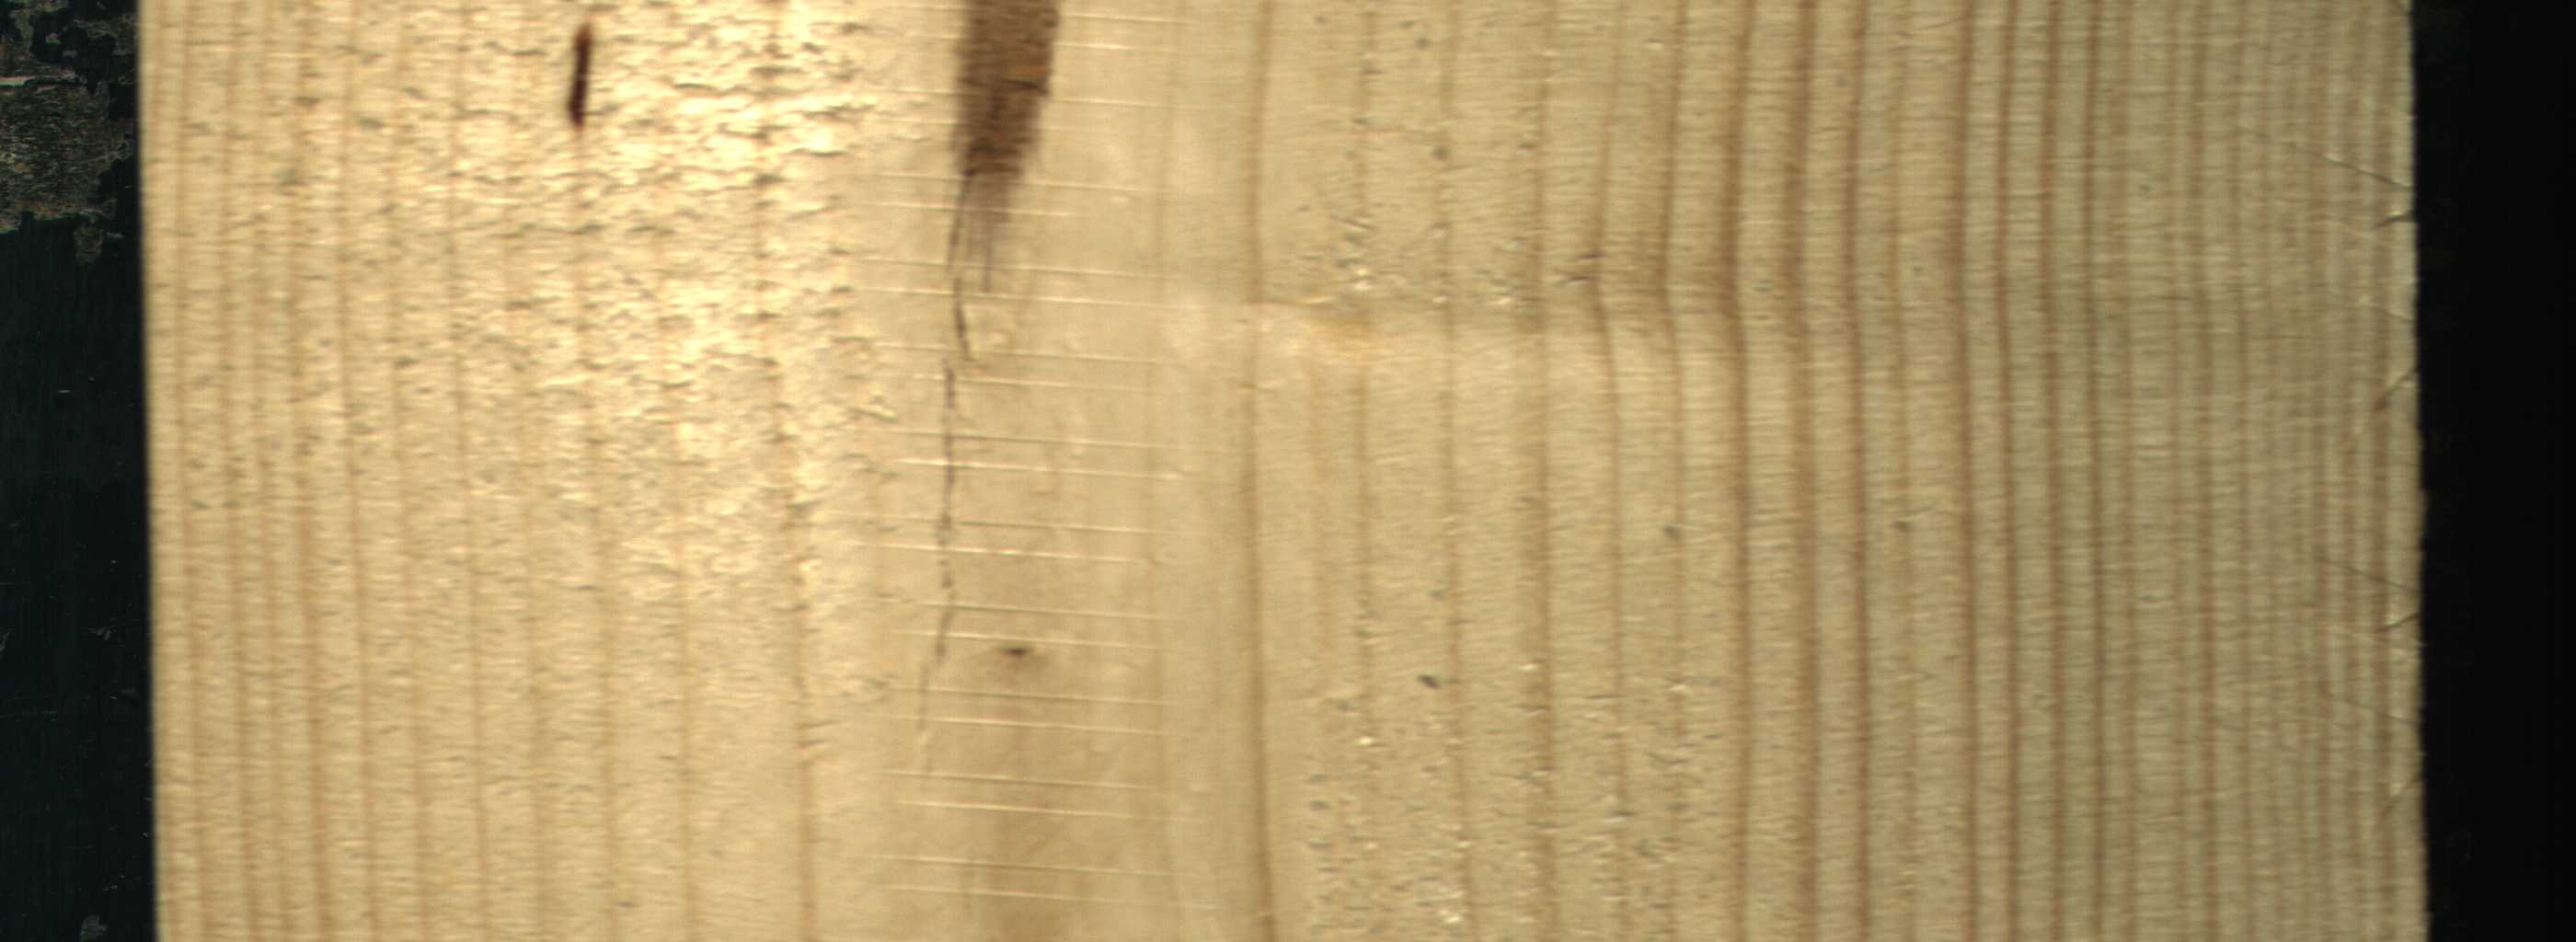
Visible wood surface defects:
resin
Quartzity